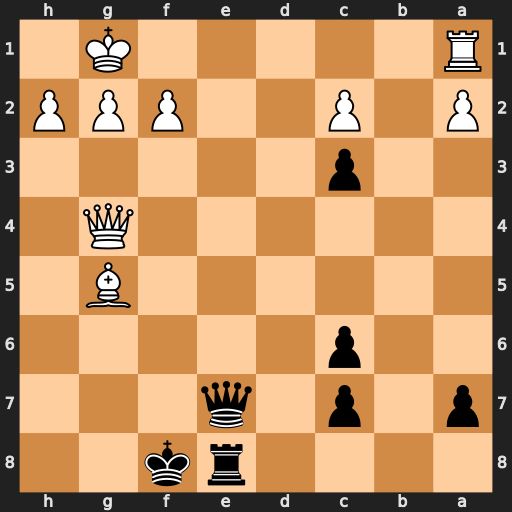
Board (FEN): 4rk2/p1p1q3/2p5/6B1/6Q1/2p5/P1P2PPP/R5K1
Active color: b
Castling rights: -
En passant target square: -
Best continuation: Qe1+ Rxe1 Rxe1#